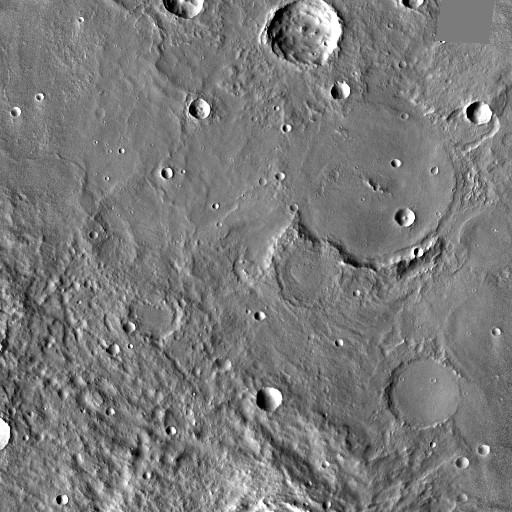
Crater classes present: Background, Other, Buried, Secondary